Question: I have a relative Layout that covers almost the whole device screen. When I change my cellphone orientation the relative layout width becomes its height and vice versa. I tried to implement the onConfigurationChanged in another class (it can't be at the main activity) to change its width and height manually, but it's not called. Here's the implementation:
'''
@Override
public void onConfigurationChanged(Configuration newConfig) {
super.onConfigurationChanged(newConfig);
if (newConfig.orientation == Configuration.ORIENTATION_PORTRAIT) {
// I'd change its width and height here...
} else if (newConfig.orientation == Configuration.ORIENTATION_LANDSCAPE) {
// ... and here.
}
}
'''
I also put this in the manifest.xml file:
'''
<activity
android:name="br.com.dialogscreator.MySecondActivity"
android:configChanges="orientation|keyboardHidden|screenSize" >
</activity>
'''
Am I missing anything? Here's an image of what happens to my relative layout:

Thank you for now!
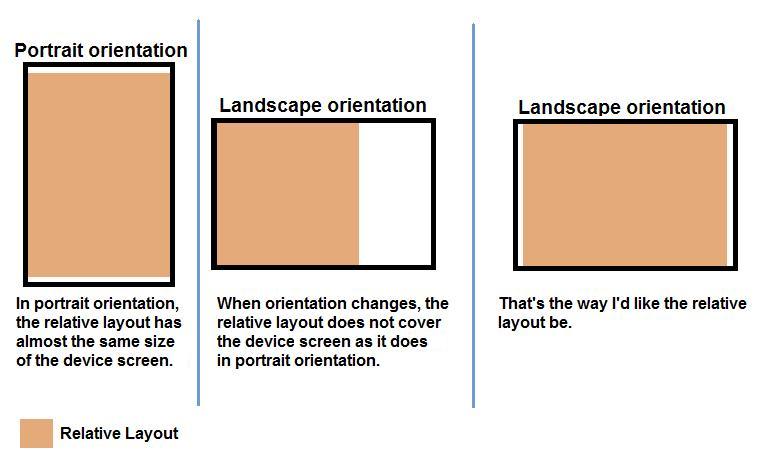
Answer: With <URL>'s tip, I created a flag in the mainActivity to know the screen orientation in every class. See below how I did it:
'''
public static boolean isScreenPortrait;
@Override
public void onConfigurationChanged(Configuration newConfig) {
super.onConfigurationChanged(newConfig);
if (newConfig.orientation == Configuration.ORIENTATION_PORTRAIT) {
isScreenPortrait = true;
} else if (newConfig.orientation == Configuration.ORIENTATION_LANDSCAPE) {
isScreenPortrait = false;
}
}
'''
Then, when I need, I can call the flag from another class, for example:
'''
if (MainActivity.isPortrait) { // Do what you want when the screen orientation is portrait.
'''